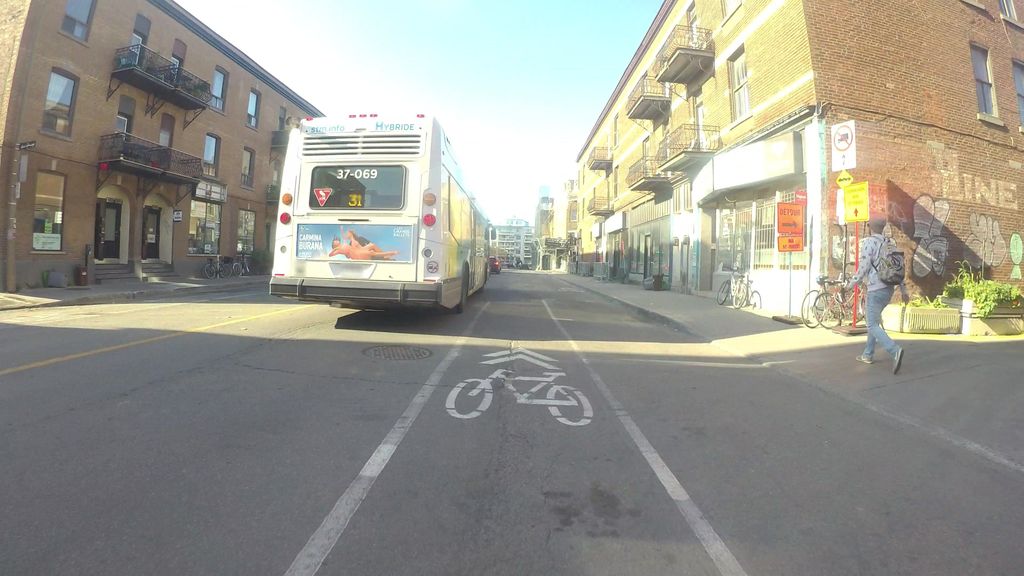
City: montreal